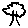
Label: tree